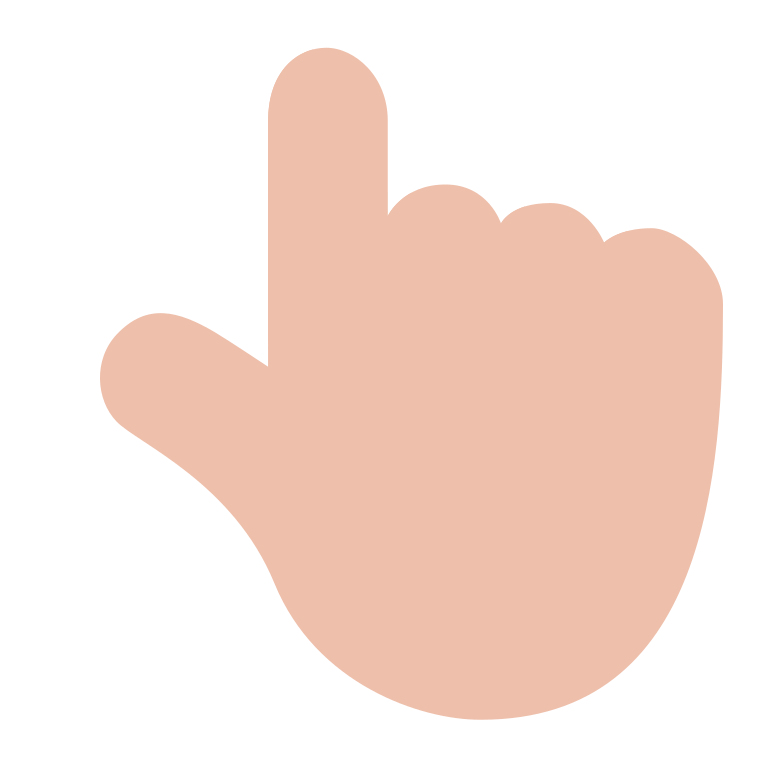
backhand index pointing up flat  light